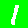
Digit: 1